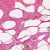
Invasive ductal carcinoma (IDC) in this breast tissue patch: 0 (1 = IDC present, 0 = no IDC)